Interaction volume radius: 10 \u00c5
Interaction volume height: 15 \u00c5
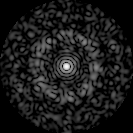
Disorder parameter: 0.8435